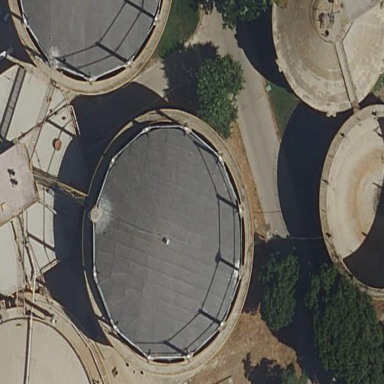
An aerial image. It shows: Storage tank with man-made structure.